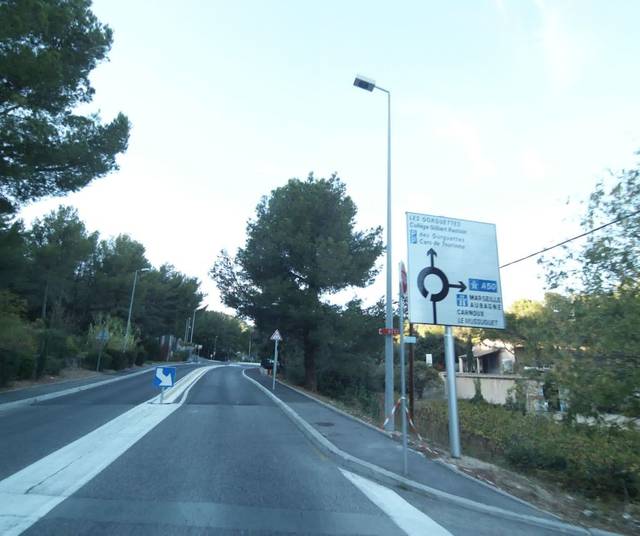
Region: France
Coordinates: 43.228, 5.538